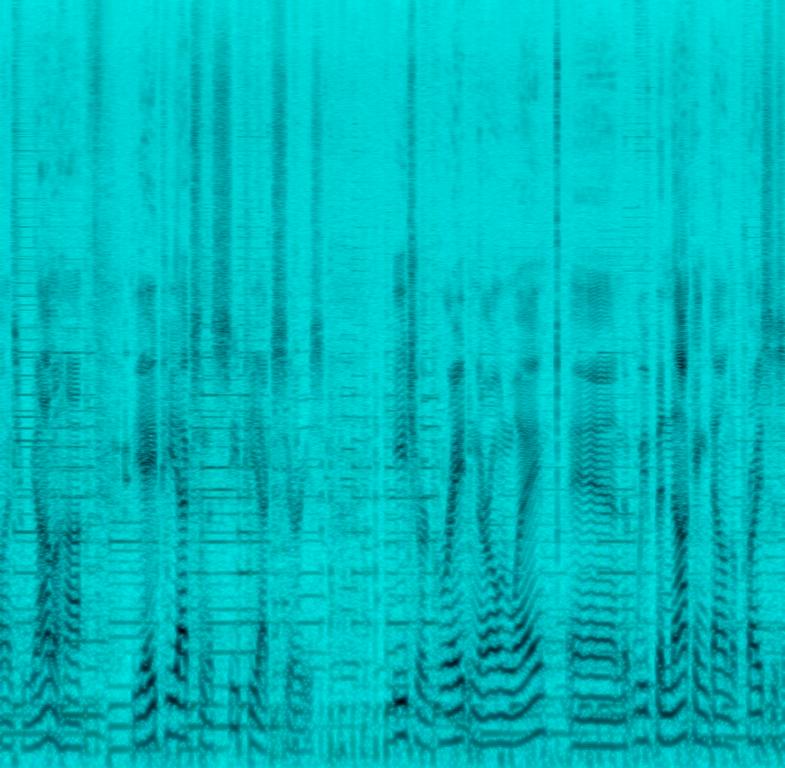
This clip features a male voice narrating about guitars. In the background, an acoustic guitar is strumming chords and picking notes used as fills. The mood of the song is happy and uptempo. There are no other instruments in this song. This song can be played in a romantic mood. This audio can be used in a guitar promotional video.